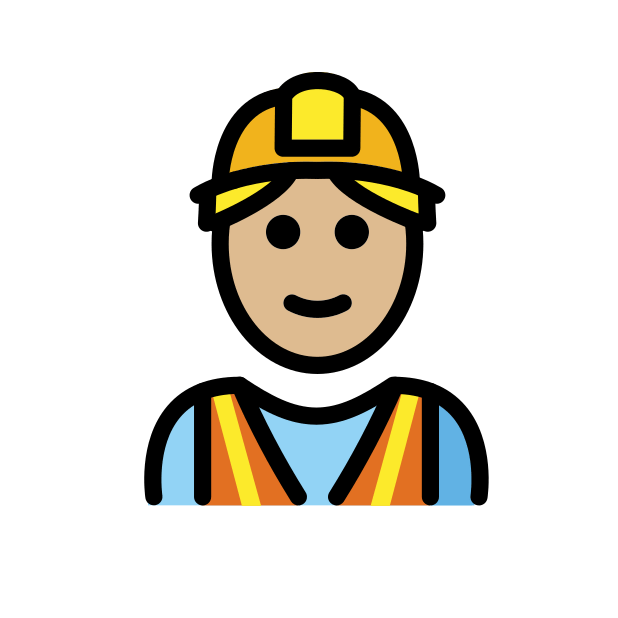
man construction worker: medium-light skin tone